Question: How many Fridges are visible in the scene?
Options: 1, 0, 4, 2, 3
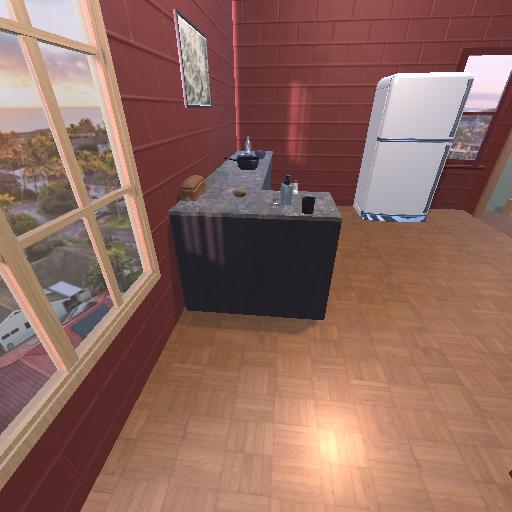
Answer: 1